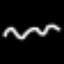
Label: squiggle